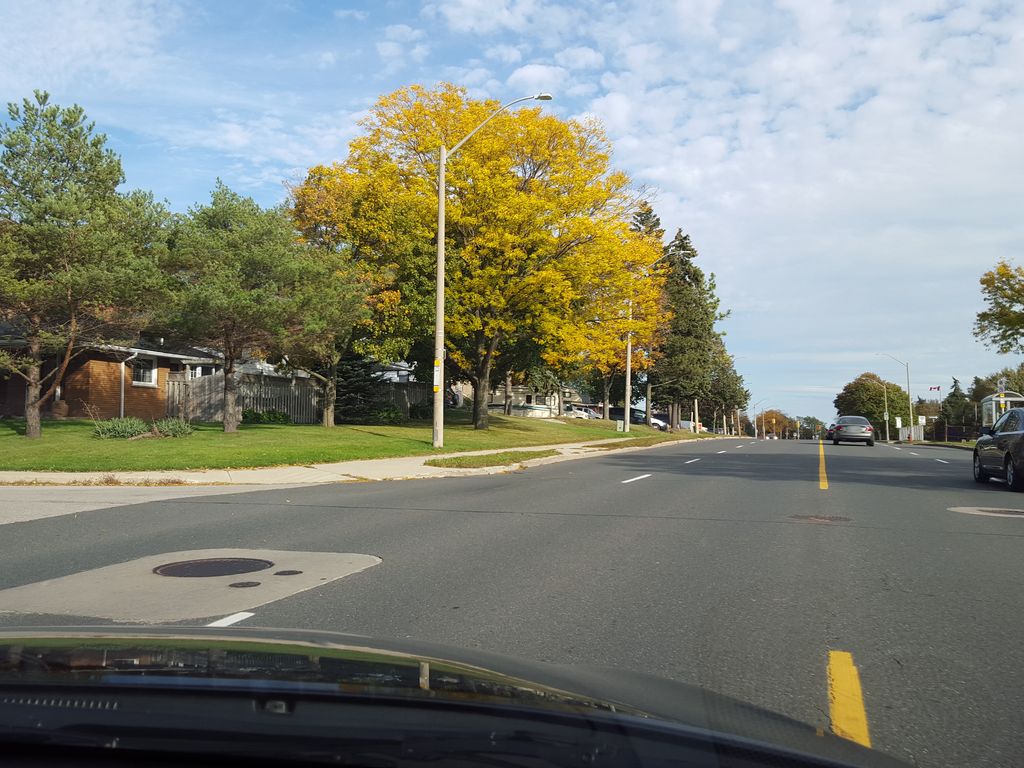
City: hamilton